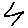
Label: zigzag